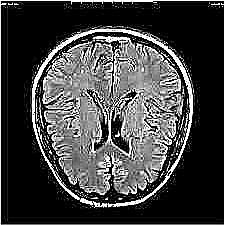
Label: notumor